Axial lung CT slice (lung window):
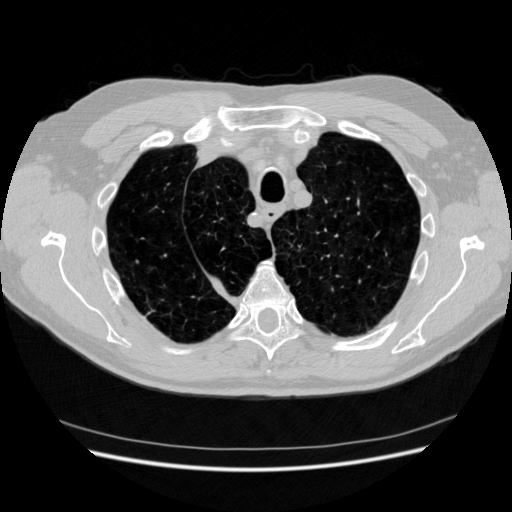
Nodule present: no